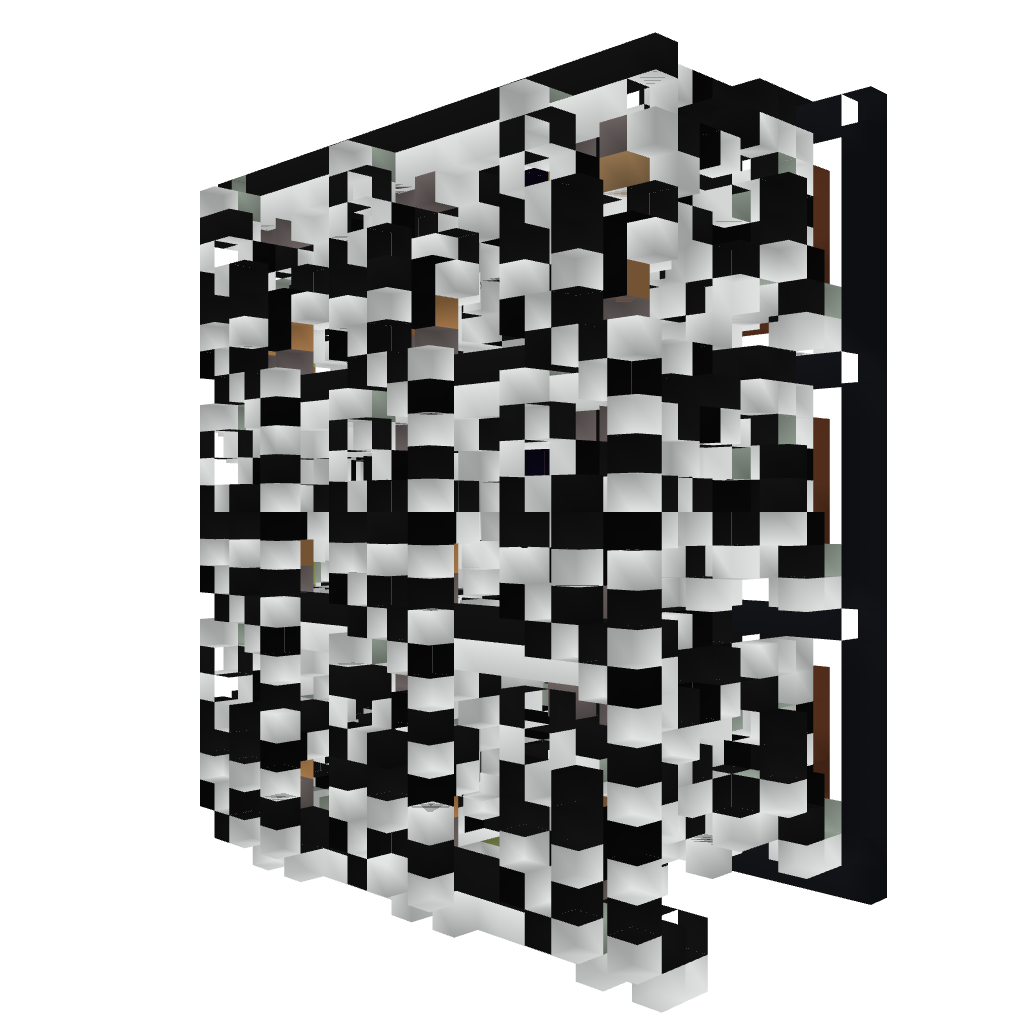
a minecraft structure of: Compact Tic-Tac-Toe  -  Designed for Flying / Creative